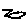
Label: zigzag